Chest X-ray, AP view. Patient: 35 years old, sex M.
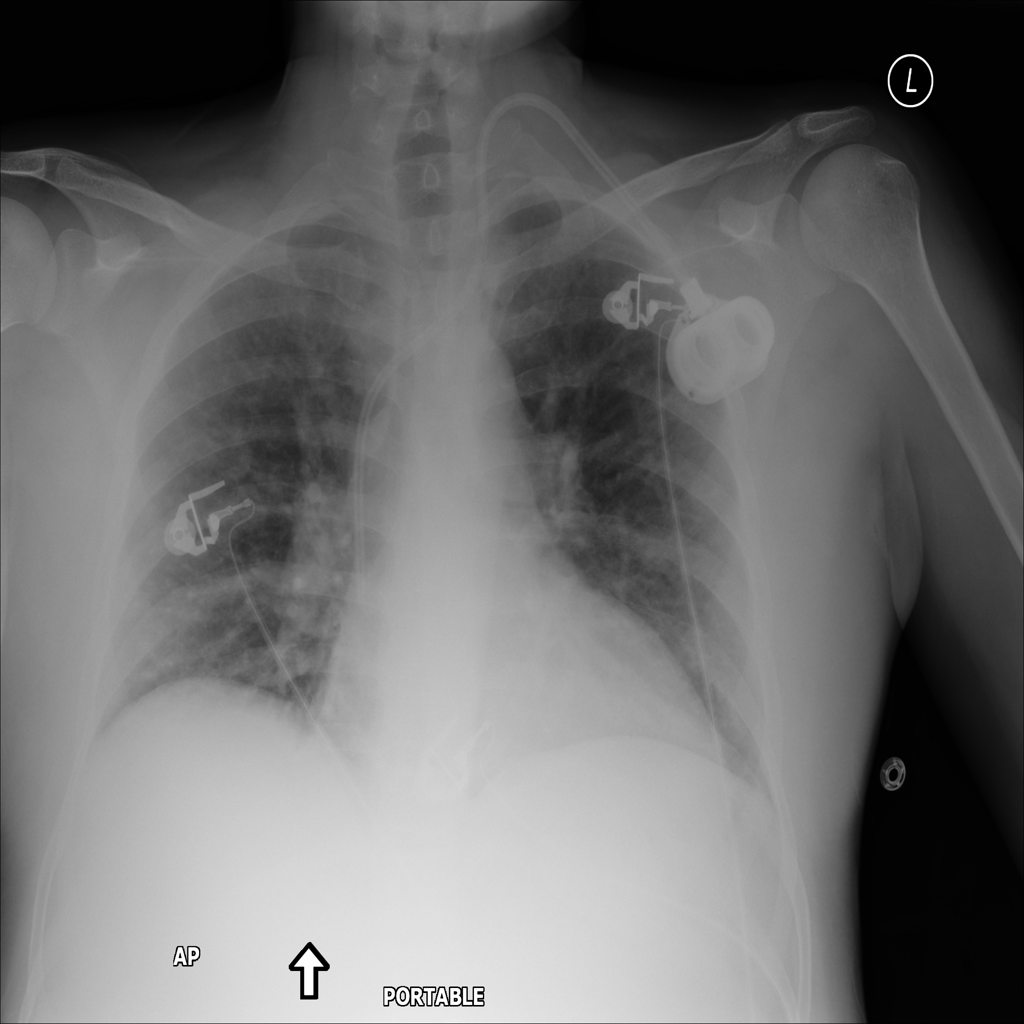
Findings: Infiltration